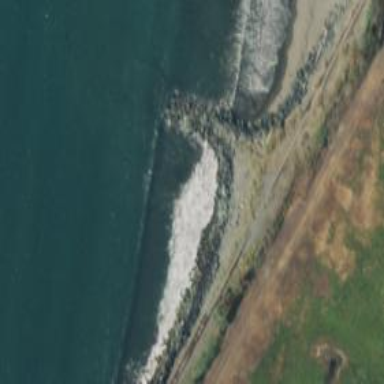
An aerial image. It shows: Breakwater structure.